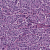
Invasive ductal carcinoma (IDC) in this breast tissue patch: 1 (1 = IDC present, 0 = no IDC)